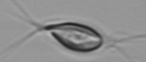
Label: Chrysochromulina